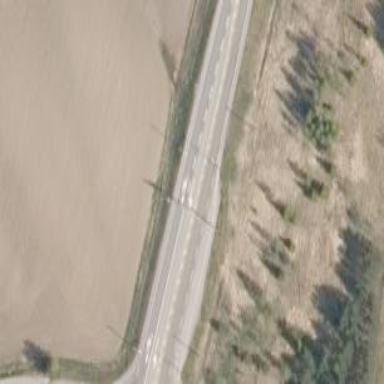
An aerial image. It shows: Secondary road with asphalt surface.